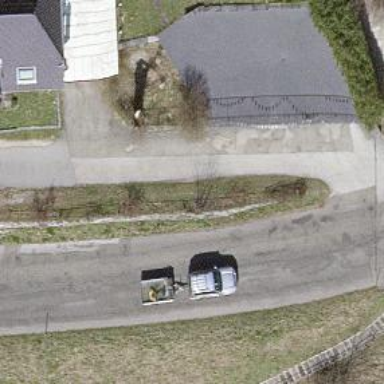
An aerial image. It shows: Retaining wall.